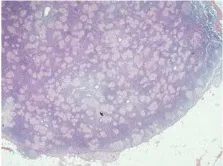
Histologic samples. X20. Displaying sarcoid non-necrotizing epithelioid granulomas.
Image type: pathology (h&e)